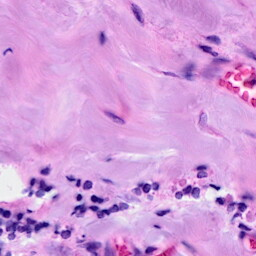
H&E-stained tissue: Breast